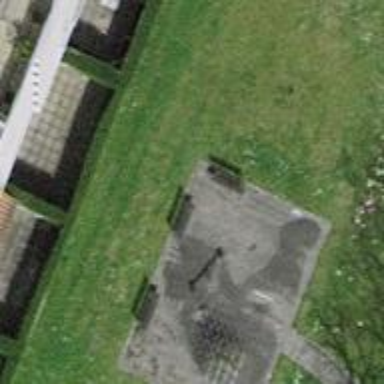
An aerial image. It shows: Bench for seating.